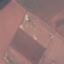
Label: AnnualCrop